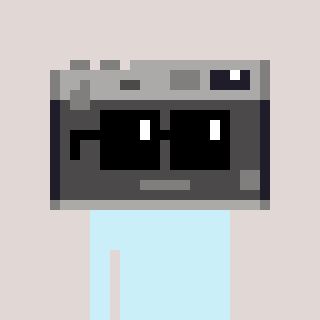
a pixel art character with square black sunglasses, a camera-shaped head and a redpinkish-colored body on a warm background